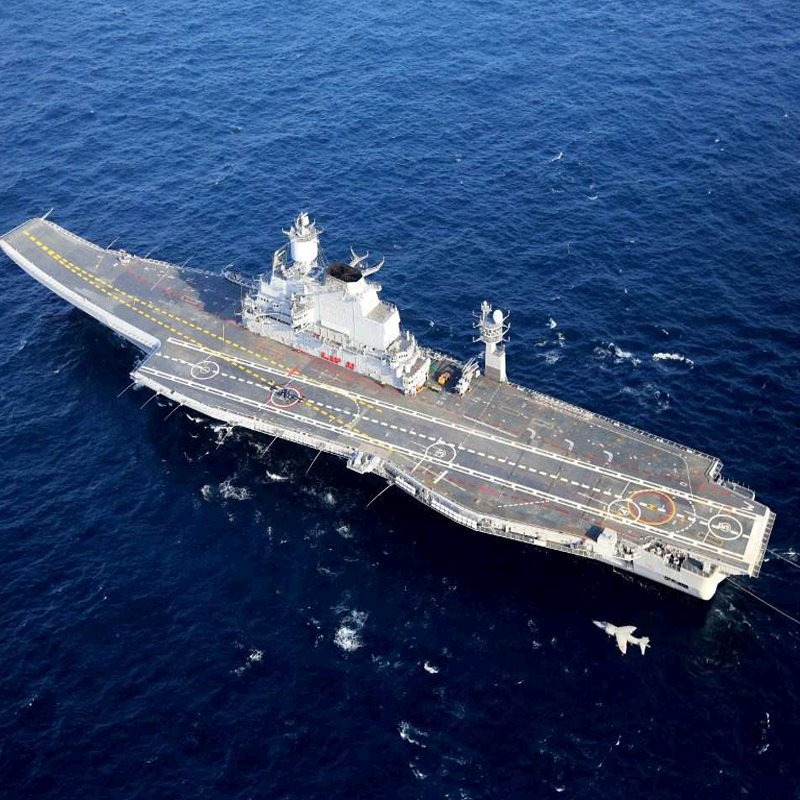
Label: INS_Vikramaditya_aircraft_carrier